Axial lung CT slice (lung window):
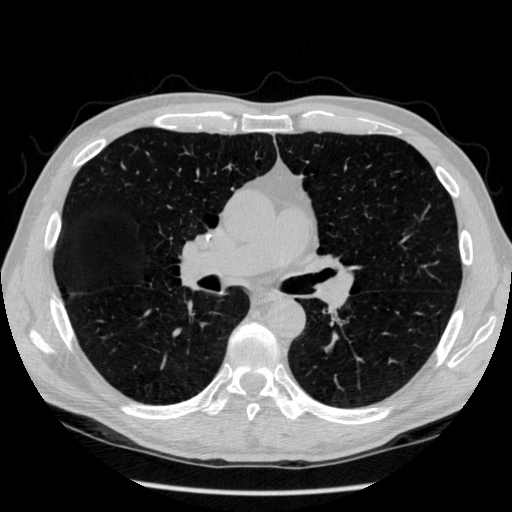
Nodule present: no